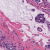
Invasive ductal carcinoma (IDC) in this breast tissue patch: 1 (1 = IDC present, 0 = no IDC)